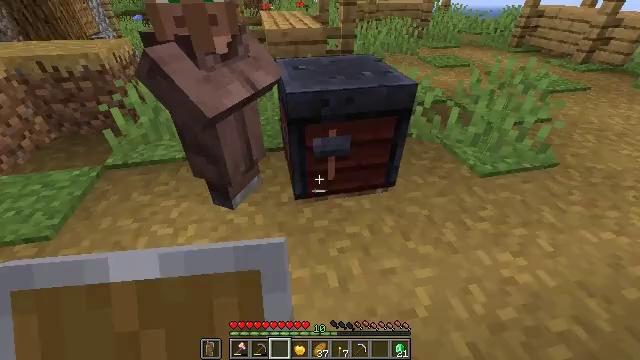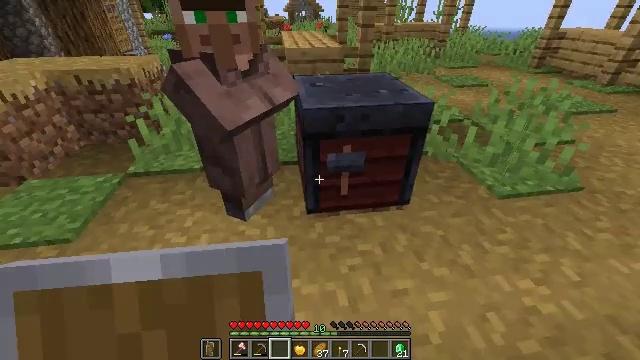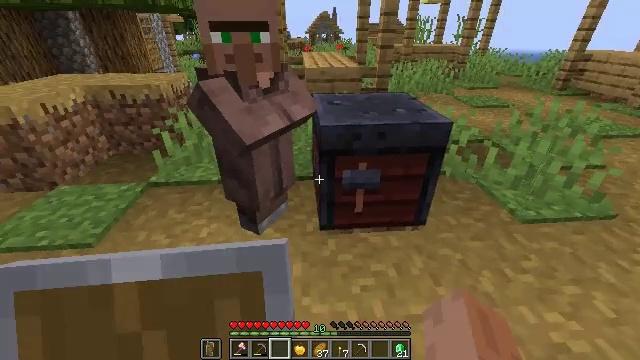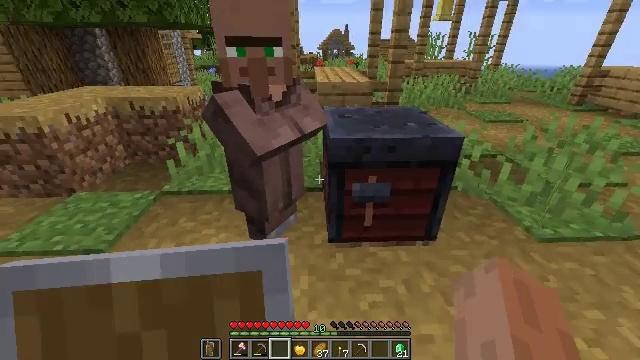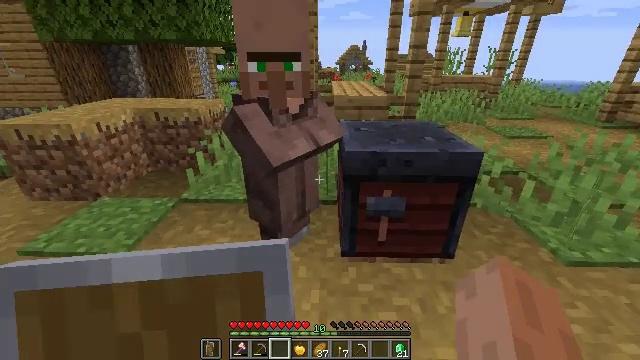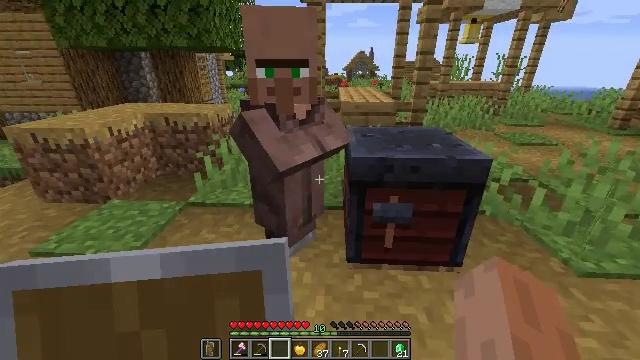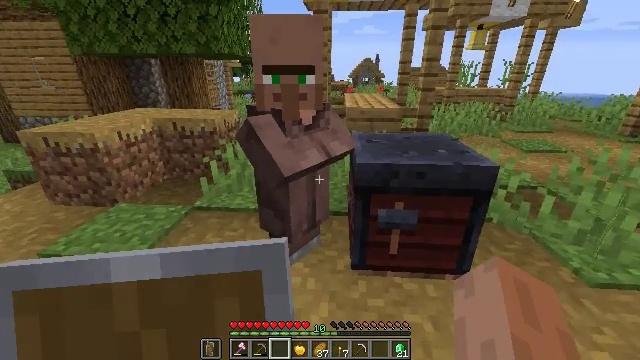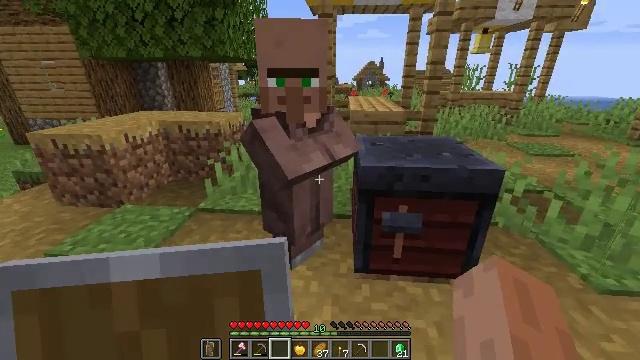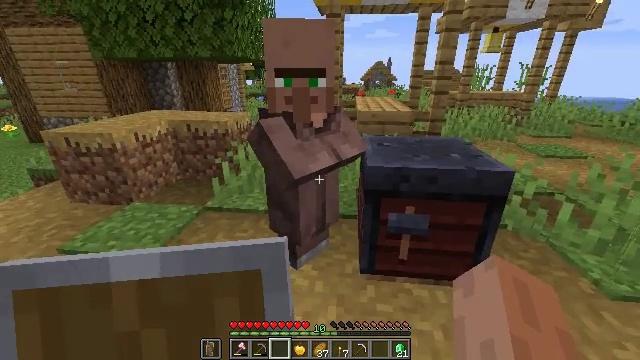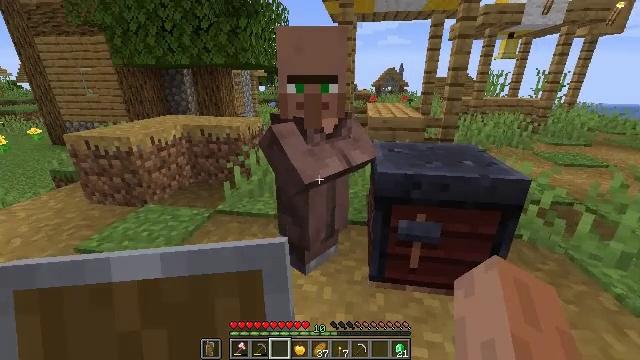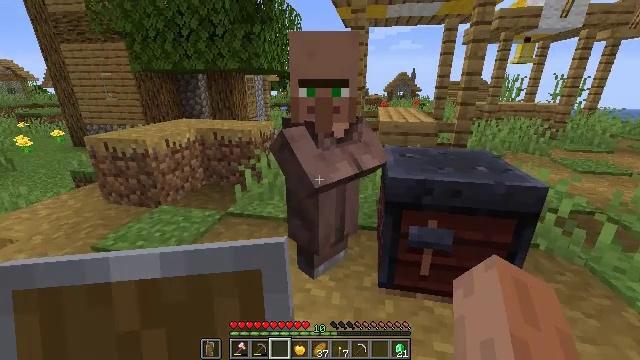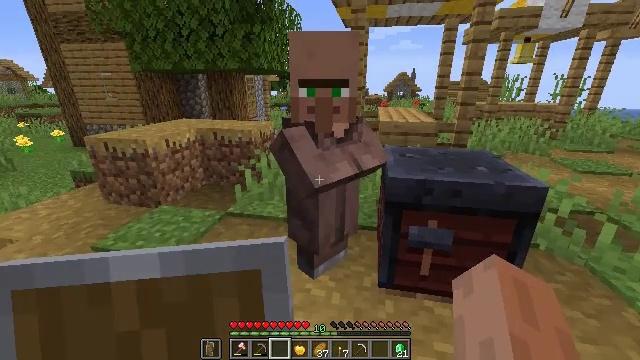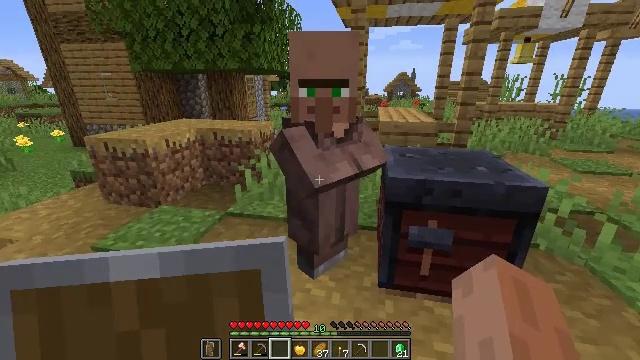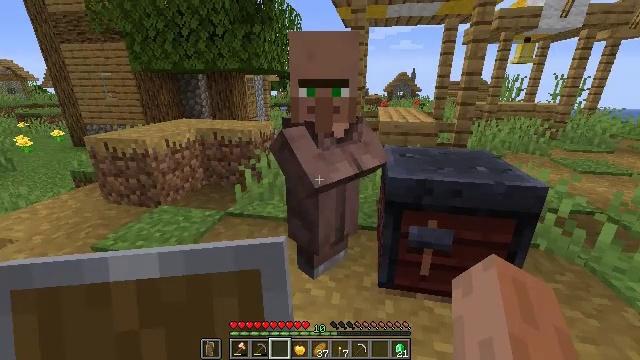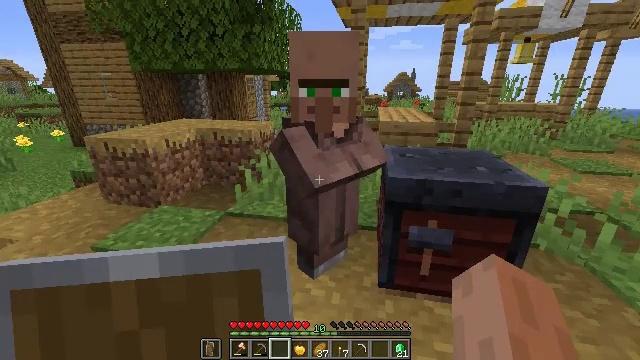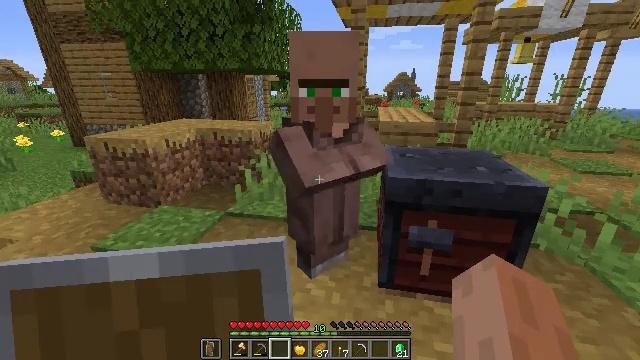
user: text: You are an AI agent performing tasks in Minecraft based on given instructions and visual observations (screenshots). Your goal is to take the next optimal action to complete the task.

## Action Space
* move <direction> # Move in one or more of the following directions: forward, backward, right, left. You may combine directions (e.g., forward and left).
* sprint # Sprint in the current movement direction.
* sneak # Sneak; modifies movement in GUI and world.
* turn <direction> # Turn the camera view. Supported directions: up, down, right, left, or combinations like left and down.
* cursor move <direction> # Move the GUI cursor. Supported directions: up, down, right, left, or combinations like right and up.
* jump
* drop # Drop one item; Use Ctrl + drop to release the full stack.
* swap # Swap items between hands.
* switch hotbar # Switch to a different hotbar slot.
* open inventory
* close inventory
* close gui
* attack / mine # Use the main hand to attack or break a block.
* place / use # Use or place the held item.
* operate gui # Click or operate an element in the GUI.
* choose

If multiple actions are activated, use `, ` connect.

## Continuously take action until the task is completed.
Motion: motion action
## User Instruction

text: Recycle the smithing table.
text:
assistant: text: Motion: turn left and up
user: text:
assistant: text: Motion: turn left and up
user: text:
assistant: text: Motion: turn left and up
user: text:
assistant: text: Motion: turn left and up
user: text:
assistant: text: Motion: turn left and up
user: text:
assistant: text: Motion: turn left and up
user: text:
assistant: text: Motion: no_op
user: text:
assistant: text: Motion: turn left
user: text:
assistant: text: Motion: turn left and up
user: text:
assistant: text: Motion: turn left
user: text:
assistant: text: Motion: no_op
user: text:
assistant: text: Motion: no_op
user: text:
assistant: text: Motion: no_op
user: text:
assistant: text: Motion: no_op
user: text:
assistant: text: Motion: no_op
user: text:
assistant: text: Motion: no_op
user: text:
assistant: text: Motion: no_op
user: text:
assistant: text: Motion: no_op
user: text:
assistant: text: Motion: no_op
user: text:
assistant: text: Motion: no_op
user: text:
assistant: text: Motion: turn right and up
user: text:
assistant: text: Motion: turn up
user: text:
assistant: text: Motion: no_op
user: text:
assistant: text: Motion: no_op
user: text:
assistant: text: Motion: no_op
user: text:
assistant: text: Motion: no_op
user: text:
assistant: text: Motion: move forward, use / place
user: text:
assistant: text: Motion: move forward, use / place
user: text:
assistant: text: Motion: use / place
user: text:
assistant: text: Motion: no_op